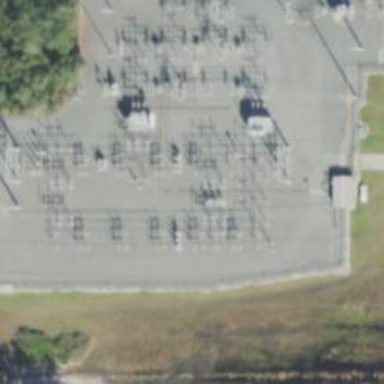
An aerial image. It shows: Switch used for power control.